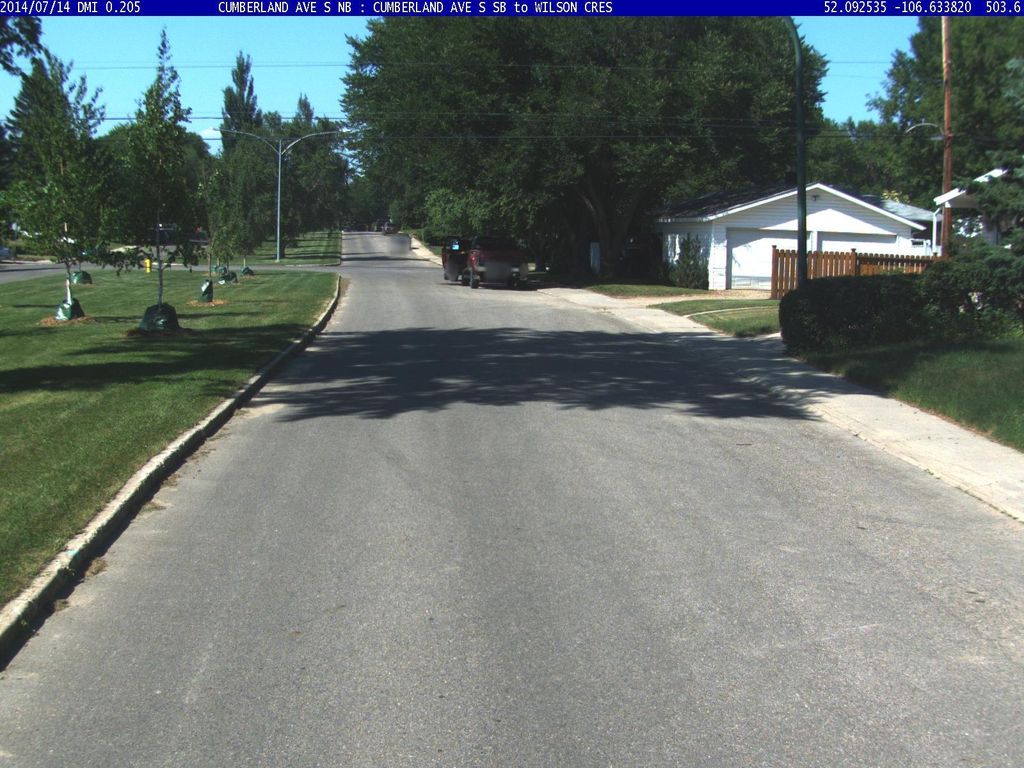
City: saskatoon